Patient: sex M, age 65
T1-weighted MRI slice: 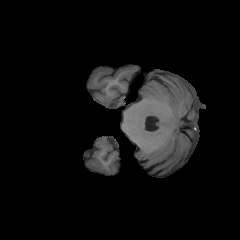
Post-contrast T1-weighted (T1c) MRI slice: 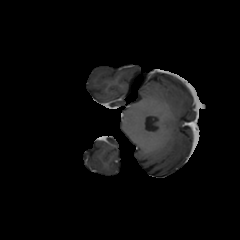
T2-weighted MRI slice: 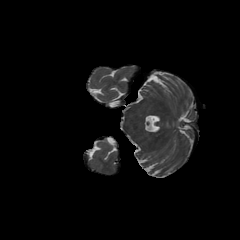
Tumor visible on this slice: no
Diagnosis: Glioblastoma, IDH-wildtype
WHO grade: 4